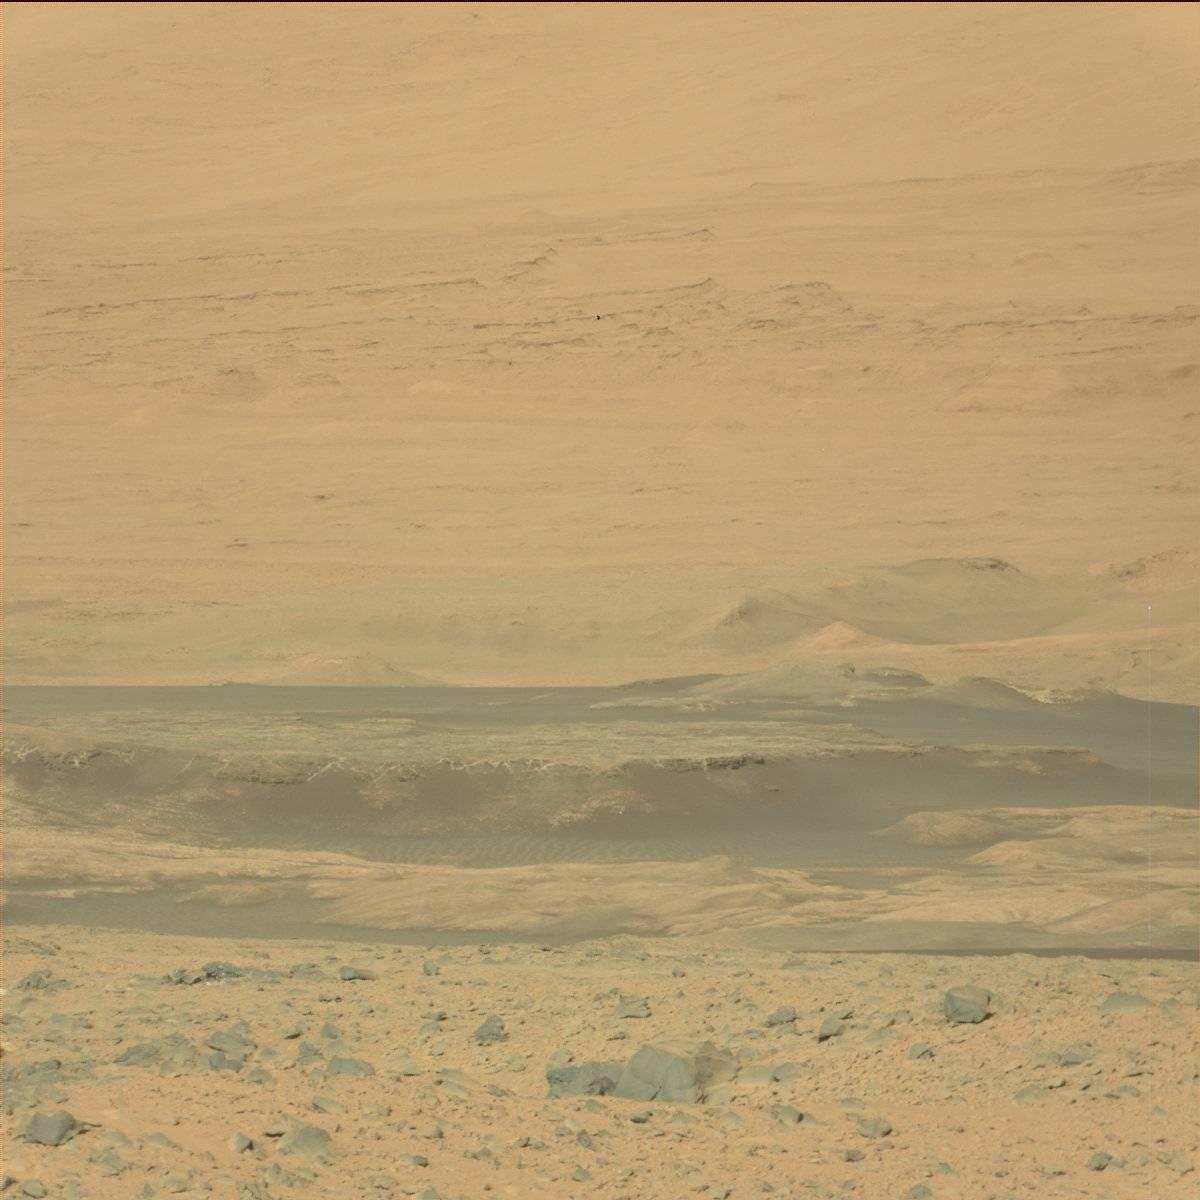
Terrain classes present: Bedrock, Ridge, Rock, Sand / Soil